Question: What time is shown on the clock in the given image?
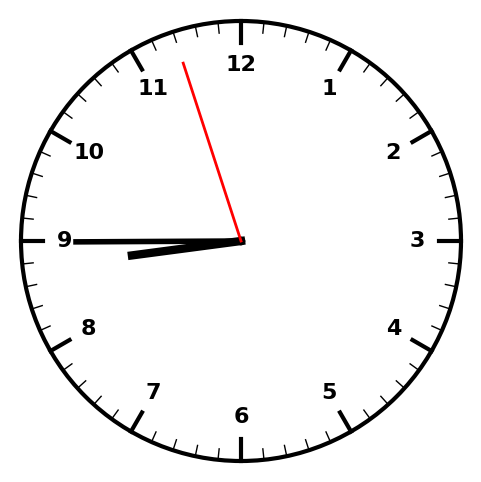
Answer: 08:44:57